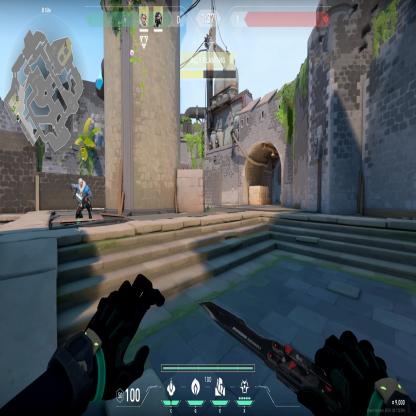
Label: teammate